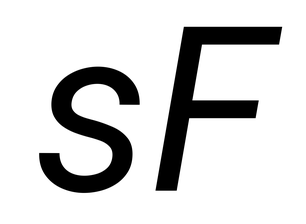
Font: Roboto-Italic_Italic